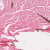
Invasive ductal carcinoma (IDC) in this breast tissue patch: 0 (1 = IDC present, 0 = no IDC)